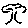
Label: tree